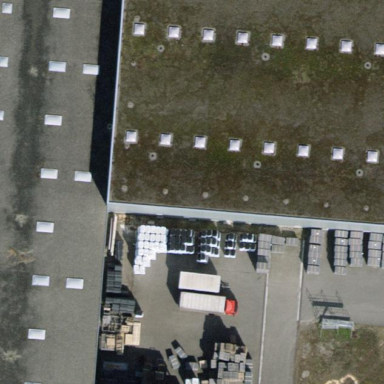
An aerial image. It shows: Commercial building.